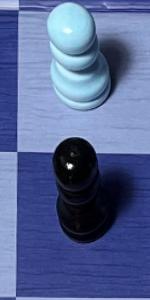
Label: Pawn_Black